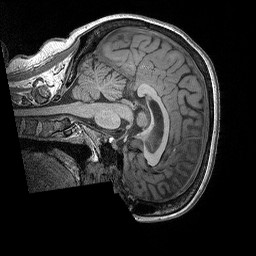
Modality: T1w
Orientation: sagittal
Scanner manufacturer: siemens
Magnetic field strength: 3 T
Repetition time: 2.3 s
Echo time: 0.00298 s